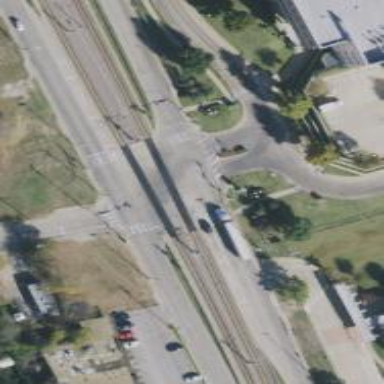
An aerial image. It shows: Railway crossing.